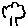
Label: tree